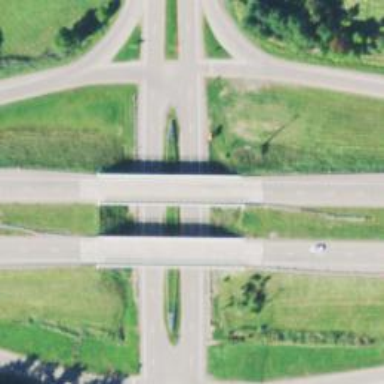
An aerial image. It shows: Bridge over trunk highway expressway.